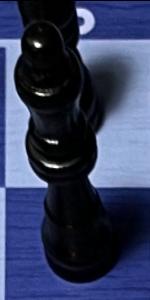
Label: Queen_Black